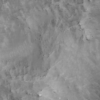
Label: not_dusty